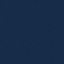
Label: SeaLake